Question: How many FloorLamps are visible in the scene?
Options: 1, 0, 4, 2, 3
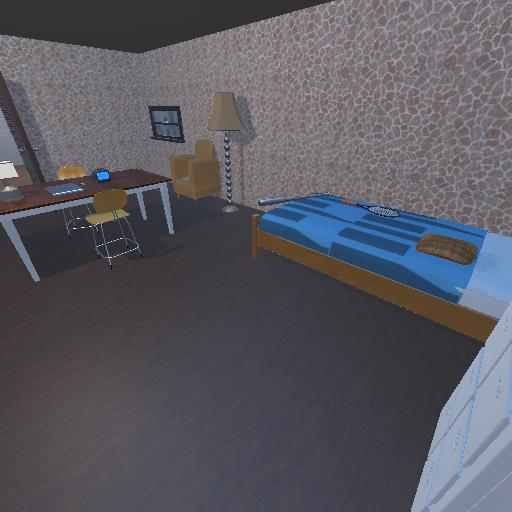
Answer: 1